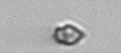
Label: Heterocapsa_rotundata